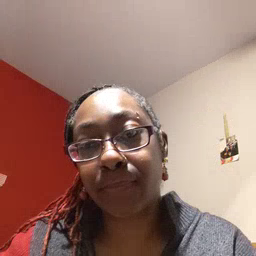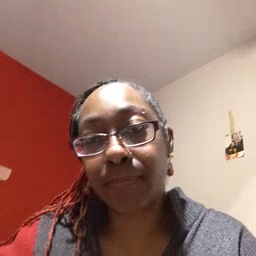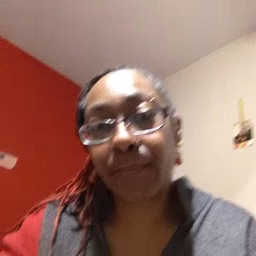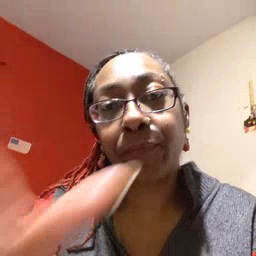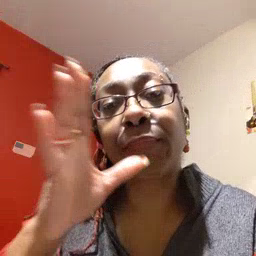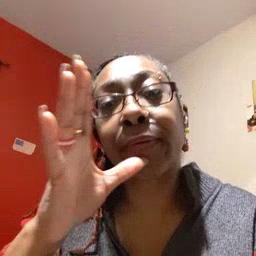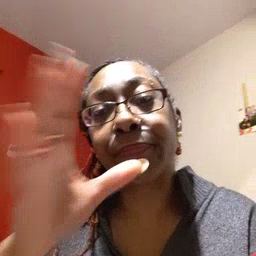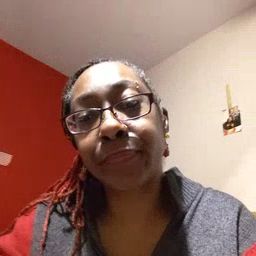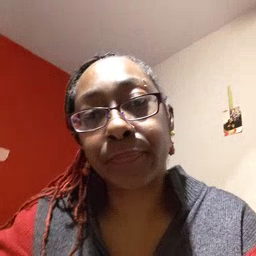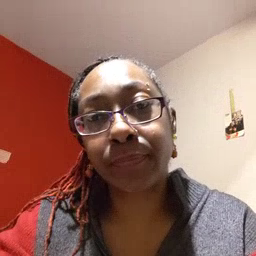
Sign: mom